Question:
I have user_info as parent collection. Under this parent collection it has single_list as child collection and some information. I want to get all values from parent collection. Please help me to find answer.
Thanks in advance
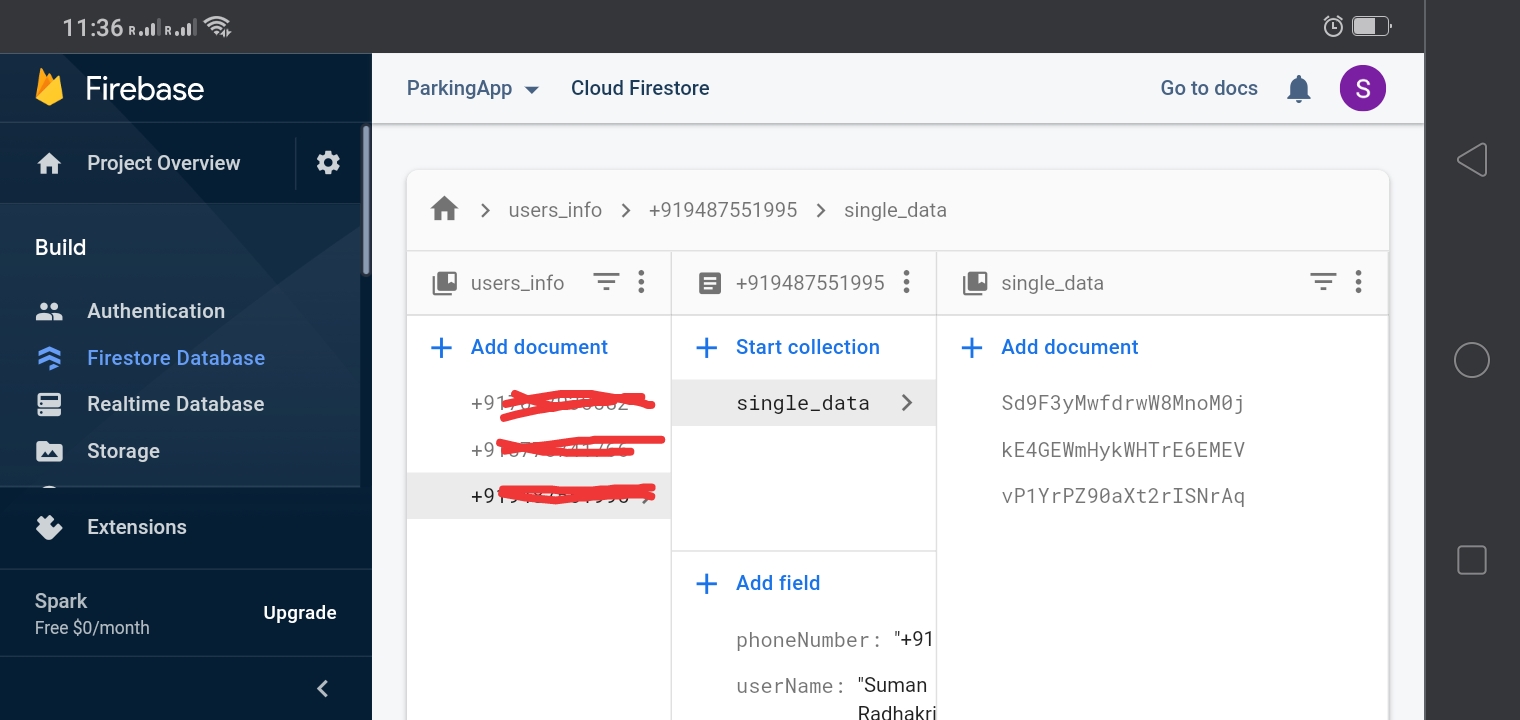
Answer: I think your use of terminology is a bit off. You have a collection of 'user_info' documents, and has a sub-collection named 'single_data'.
The difference here is that there isn't a single 'single_data' subcollection. There is one subcollection for each 'user_info' document.
Since the subcollection has a static name, what you are looking to do is pretty straightforward using a <URL>.
'''
firebase.firestore().collectionGroup('single_data')
.get()
.then((querySnapshot) => {
// Do something with the docs from across all the subcollections
})
'''